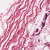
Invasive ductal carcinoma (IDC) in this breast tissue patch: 0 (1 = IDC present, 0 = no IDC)